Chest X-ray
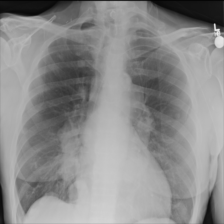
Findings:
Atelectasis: negative
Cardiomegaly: negative
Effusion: negative
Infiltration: negative
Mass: negative
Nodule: negative
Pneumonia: negative
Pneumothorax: negative
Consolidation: negative
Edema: negative
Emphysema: negative
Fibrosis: negative
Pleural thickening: negative
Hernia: negative